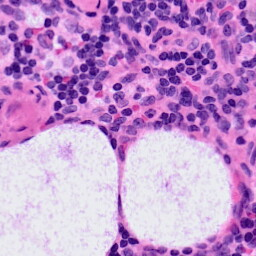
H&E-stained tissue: LymphNode